Question: I want a data structure that be combination of linked-list and array. Actually I need random access attribute while I don't know the exact number of elements.
Now have you any suggestion for this problem? Is there any data structure for this purpose?
Edit:
How we can create a dynamic tree,too?
Finally I want a tree like this:

Shape of each node is '<key,value>'. As well as the tree is dynamic and each node can have various number of children.
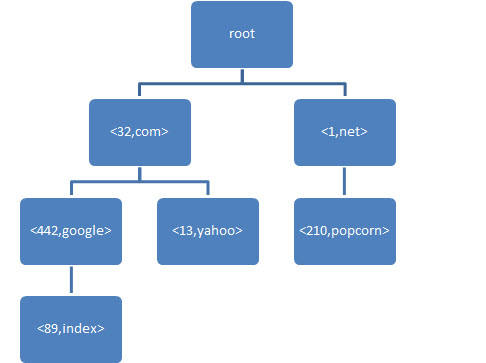
Answer: if you are using C# you can use 'List<T>'.
for example if i want a list of integers i'll do:
'''
List<int> lst = new List<int>();
lst.Add(3);
lst.Add(1);
lst.Add(10);
lst.Add(32);
lst.Remove(1);
lst[2] = 4;
int x = lst[1];
'''
this is an example of what you can do with a list in c#. if you need any more help just ask
for building a tree it's just a matter of creating a class containing a list of it's own children and maybe a parent:
'''
public class TreeNode
{
private TreeNode parent;
private List<TreeNode> children;
}
'''